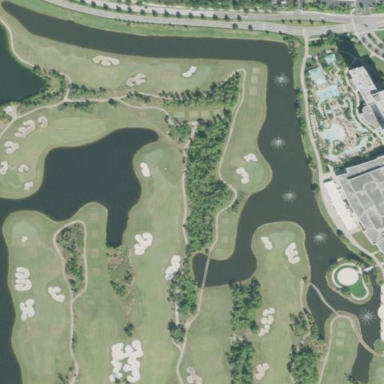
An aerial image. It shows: Water hazard on golf course. The hazard is natural water feature.